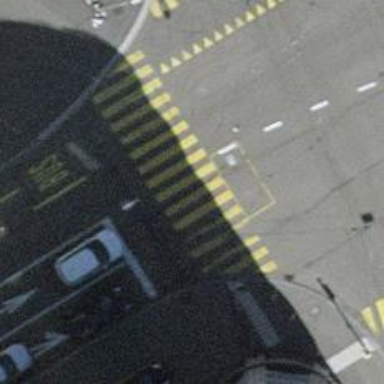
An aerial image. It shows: Crossing with marked traffic signals.